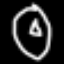
Label: donut